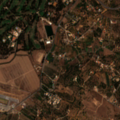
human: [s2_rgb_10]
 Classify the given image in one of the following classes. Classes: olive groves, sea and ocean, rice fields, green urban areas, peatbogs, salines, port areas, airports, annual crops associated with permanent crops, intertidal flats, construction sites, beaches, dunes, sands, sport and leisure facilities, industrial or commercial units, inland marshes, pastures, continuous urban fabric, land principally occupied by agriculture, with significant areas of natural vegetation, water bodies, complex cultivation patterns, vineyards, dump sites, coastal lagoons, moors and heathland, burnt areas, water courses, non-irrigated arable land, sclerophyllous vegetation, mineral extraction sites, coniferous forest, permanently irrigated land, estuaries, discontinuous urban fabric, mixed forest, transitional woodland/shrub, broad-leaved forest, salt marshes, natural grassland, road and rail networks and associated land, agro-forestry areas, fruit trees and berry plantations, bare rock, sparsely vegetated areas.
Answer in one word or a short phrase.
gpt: discontinuous urban fabric, airports, sport and leisure facilities, non-irrigated arable land, complex cultivation patterns, sclerophyllous vegetation